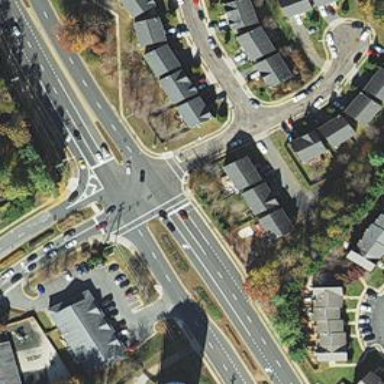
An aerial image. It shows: Marked road crossing.